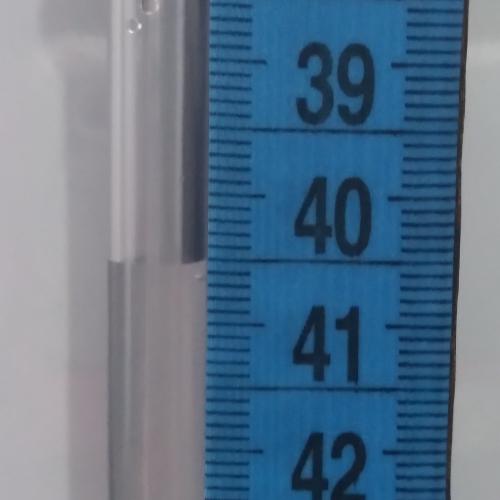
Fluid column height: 40.5 cm